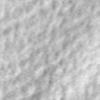
Label: no_change